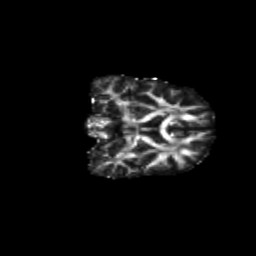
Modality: FA
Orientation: coronal
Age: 47
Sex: female
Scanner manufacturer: siemens
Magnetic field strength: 3 T
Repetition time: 4.71 s
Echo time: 0.0906 s